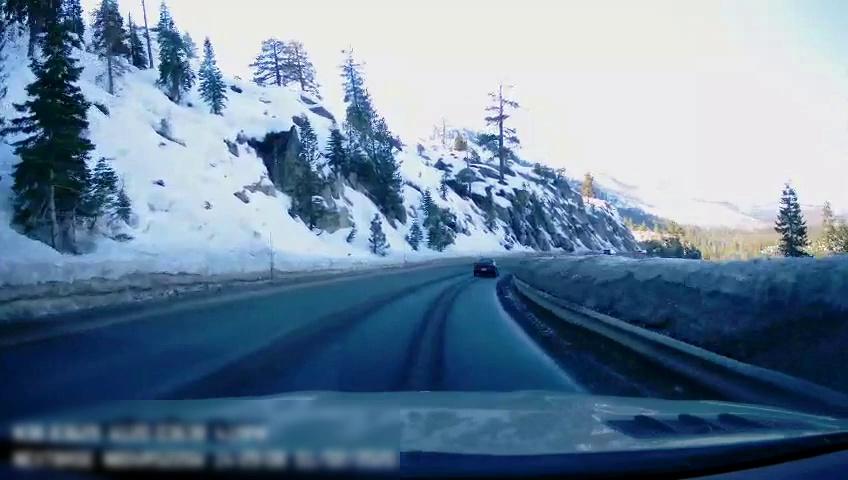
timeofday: Day
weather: Sunny
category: Drivable Space
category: Vehicles | Car
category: Lanes | Opposite Lane
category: Lanes | Current Lane